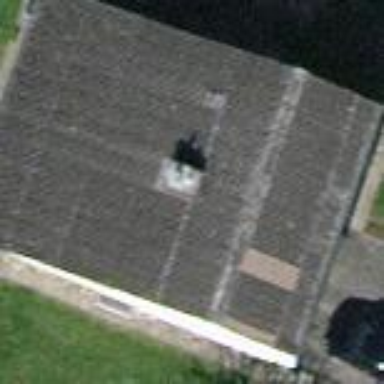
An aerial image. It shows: Detached building with gabled roof.